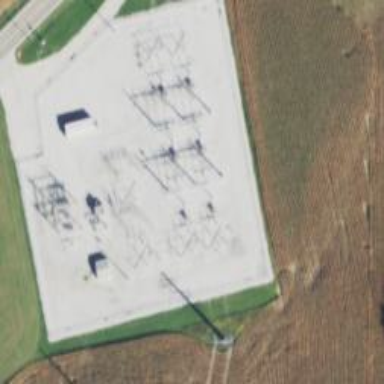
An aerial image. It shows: Switch for power supply.